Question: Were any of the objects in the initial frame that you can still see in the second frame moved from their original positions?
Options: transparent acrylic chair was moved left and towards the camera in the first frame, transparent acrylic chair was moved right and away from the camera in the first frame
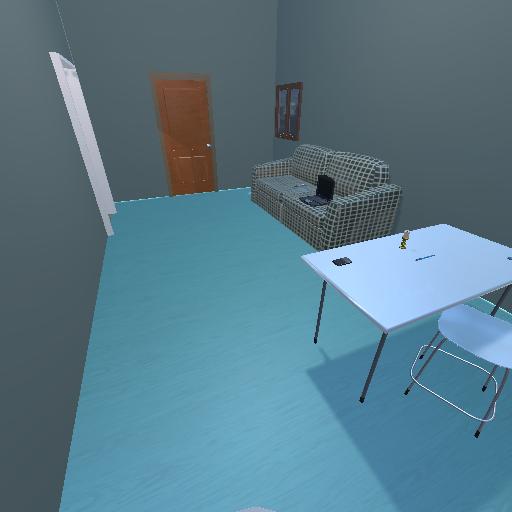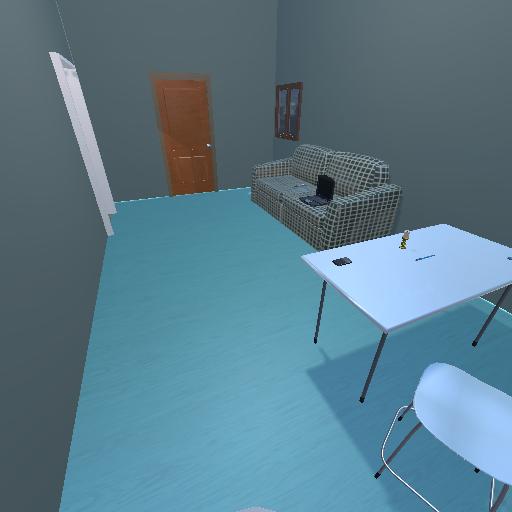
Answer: transparent acrylic chair was moved left and towards the camera in the first frame